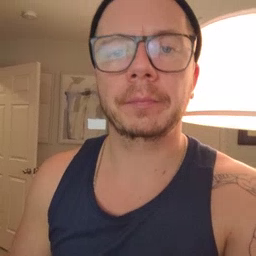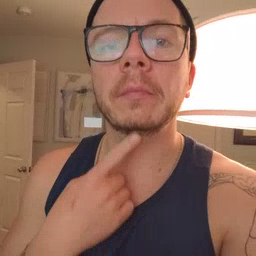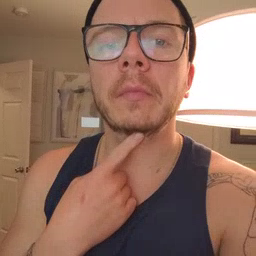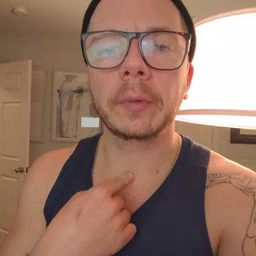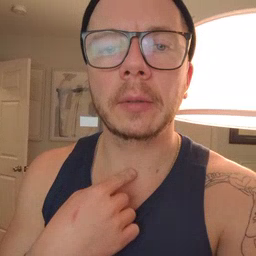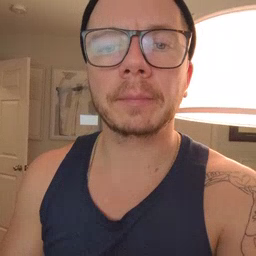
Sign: thirsty